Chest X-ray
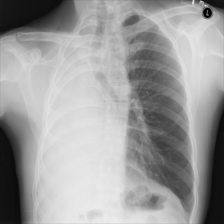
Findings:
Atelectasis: negative
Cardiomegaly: negative
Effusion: negative
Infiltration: negative
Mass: negative
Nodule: negative
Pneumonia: negative
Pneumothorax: negative
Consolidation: negative
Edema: negative
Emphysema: negative
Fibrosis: negative
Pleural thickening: negative
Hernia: negative